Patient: sex M, age 71
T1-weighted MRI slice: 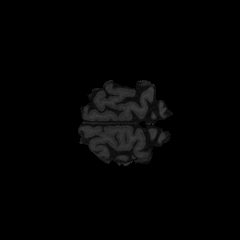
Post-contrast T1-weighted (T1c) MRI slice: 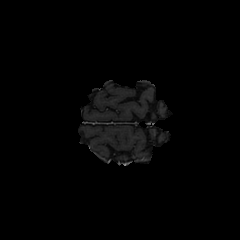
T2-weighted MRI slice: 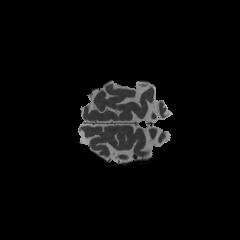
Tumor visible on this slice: no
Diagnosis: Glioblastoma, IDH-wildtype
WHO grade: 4